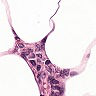
Metastatic tissue present: no